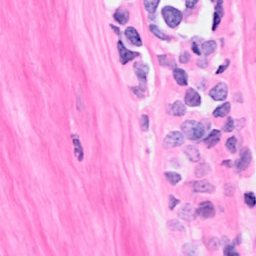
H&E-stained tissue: Breast